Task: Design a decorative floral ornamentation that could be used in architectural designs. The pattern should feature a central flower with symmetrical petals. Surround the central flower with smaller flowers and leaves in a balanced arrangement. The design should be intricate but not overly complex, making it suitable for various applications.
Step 1790:
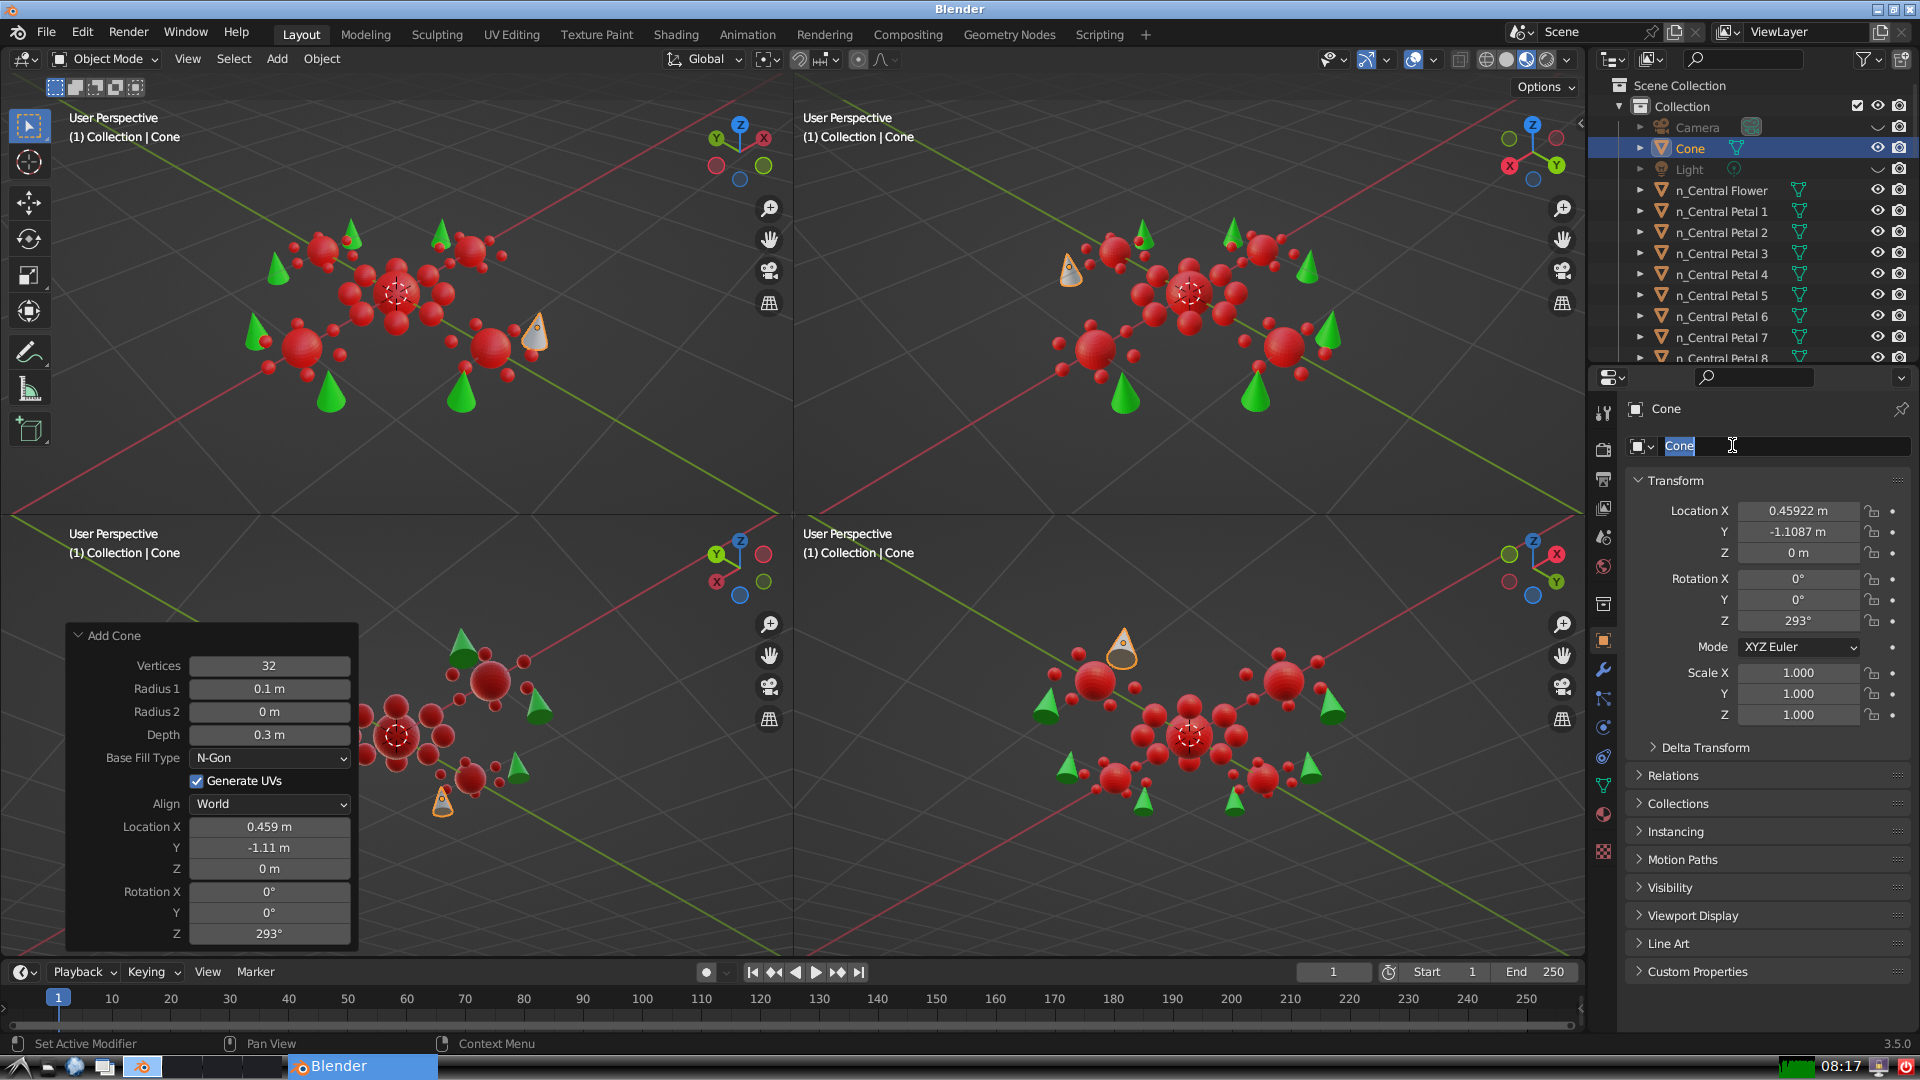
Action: input_text: n_Leaf 7